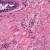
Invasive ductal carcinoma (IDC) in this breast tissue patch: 0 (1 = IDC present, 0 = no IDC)